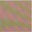
Piece: xx